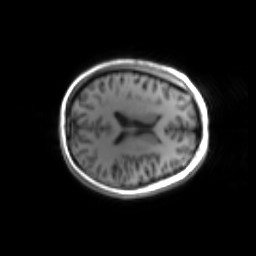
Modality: inplaneT1
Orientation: axial
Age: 22
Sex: female
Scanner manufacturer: siemens
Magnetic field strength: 3 T
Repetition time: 1.2 s
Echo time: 0.00251 s